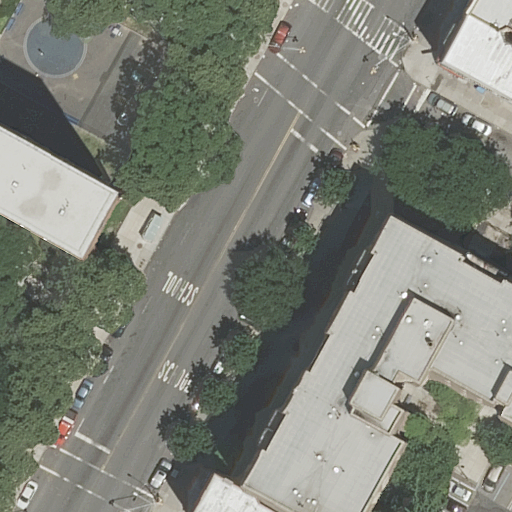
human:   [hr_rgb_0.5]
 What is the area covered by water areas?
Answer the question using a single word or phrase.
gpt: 0m2

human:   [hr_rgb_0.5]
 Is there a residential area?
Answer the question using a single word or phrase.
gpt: yes

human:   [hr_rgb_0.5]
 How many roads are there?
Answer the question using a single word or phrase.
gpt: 2

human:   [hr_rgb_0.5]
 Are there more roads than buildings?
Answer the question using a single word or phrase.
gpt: no

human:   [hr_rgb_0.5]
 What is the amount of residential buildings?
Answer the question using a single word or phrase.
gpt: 5

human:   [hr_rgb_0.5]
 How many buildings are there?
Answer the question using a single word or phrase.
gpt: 5

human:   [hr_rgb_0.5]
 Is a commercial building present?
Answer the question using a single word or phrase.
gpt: no

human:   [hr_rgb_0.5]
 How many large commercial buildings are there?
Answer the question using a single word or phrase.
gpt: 0

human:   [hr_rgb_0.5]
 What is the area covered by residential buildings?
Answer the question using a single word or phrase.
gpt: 1816m2

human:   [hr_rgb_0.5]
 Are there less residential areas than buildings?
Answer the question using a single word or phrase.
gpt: yes

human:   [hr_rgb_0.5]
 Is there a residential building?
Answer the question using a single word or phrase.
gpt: yes

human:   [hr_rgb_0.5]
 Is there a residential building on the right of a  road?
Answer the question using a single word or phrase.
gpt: yes

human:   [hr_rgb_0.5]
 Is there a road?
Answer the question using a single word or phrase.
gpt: yes

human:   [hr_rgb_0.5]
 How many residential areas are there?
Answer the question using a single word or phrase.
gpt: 1

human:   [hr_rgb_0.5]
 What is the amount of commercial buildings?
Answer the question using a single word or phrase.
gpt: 0

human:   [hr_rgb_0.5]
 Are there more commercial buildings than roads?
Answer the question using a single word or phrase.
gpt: no

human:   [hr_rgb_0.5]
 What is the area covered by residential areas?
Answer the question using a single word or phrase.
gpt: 4140m2

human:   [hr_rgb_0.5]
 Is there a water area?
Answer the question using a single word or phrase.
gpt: no

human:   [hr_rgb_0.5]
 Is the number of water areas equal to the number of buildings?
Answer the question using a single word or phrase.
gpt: no

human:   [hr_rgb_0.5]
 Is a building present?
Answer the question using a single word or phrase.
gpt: yes

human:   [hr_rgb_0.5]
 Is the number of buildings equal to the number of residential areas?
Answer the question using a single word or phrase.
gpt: no

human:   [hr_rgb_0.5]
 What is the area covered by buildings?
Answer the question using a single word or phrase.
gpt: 1816m2

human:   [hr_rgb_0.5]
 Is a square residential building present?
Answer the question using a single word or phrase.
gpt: no

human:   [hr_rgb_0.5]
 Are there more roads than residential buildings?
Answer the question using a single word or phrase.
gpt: no

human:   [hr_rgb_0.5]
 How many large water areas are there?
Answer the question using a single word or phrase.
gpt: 0

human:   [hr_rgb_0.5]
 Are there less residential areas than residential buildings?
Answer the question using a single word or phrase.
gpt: yes

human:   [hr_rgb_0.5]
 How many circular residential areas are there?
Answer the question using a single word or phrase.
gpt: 0

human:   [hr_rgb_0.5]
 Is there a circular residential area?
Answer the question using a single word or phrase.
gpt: no

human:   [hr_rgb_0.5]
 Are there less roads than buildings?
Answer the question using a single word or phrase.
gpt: yes

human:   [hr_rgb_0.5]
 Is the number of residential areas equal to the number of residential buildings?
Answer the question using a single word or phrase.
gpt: no

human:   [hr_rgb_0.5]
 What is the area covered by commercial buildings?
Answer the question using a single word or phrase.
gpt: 0m2

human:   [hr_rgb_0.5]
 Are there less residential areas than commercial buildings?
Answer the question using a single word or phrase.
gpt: no

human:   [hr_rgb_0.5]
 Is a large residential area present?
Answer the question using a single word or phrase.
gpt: yes

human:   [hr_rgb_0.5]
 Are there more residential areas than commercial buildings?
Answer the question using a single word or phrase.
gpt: yes

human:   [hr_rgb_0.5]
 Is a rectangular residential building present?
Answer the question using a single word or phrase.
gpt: yes

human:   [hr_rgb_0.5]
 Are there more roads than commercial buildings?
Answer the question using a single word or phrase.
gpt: yes

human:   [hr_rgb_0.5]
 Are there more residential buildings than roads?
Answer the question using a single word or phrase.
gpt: yes

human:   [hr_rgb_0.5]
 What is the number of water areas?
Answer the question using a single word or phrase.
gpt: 0

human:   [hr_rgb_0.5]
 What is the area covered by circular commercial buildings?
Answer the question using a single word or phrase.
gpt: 0m2

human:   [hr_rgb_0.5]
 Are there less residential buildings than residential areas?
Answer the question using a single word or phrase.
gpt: no

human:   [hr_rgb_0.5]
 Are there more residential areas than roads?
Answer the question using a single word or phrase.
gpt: no

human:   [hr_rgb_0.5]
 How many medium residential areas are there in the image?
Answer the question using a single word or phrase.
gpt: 0

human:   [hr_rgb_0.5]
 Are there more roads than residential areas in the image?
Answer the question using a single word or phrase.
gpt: yes

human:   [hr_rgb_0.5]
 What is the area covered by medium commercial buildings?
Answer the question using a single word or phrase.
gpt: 0m2

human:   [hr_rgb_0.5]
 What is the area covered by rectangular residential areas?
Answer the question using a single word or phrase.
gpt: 4140m2

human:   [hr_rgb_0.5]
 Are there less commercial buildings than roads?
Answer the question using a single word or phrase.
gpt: yes

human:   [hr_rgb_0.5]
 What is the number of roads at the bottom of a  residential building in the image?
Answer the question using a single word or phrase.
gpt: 2

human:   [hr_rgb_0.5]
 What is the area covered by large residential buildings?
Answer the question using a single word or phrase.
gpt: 1203m2

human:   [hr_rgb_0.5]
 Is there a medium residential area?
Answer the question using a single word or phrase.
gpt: no

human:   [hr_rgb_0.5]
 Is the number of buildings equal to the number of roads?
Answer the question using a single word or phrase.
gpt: no

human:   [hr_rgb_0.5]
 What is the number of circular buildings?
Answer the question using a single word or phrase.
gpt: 0

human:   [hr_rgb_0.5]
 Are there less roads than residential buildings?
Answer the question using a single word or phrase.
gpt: yes

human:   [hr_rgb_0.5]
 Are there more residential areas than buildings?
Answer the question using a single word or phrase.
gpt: no

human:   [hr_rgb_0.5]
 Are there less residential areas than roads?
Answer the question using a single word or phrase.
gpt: yes

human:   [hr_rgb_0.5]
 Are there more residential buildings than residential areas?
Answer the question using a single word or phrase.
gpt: yes

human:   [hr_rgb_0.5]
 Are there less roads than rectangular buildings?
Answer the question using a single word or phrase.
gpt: no

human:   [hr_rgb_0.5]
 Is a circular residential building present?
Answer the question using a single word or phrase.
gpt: no

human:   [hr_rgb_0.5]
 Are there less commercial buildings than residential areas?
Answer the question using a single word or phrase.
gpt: yes

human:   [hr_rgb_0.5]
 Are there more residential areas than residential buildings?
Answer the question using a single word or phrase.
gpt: no

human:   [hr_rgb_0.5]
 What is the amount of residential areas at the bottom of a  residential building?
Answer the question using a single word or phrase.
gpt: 0

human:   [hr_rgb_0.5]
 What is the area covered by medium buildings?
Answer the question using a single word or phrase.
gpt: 546m2

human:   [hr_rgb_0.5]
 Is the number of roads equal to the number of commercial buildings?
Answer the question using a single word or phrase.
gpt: no

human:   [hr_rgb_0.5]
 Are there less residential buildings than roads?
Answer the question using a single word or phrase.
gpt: no

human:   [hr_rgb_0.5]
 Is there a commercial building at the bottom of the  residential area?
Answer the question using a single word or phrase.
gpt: no